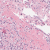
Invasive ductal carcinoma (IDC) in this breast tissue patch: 1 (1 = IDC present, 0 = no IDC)